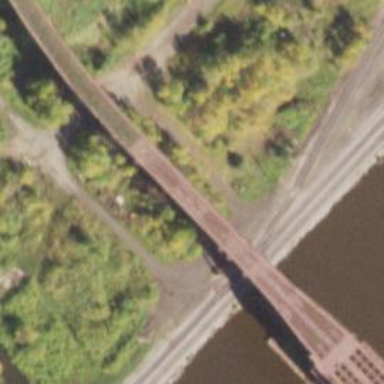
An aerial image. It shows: Disused railway spur service on viaduct bridge.